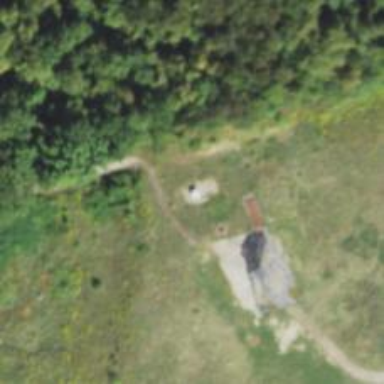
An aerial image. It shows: Storage tank that is man-made.